Question: I want to reproduce the 'frame.plot=F' function of the base R plot in ggplot2. Do you know if there's a function or a theme available that can mimic something like this:

Thanks and happy new year!
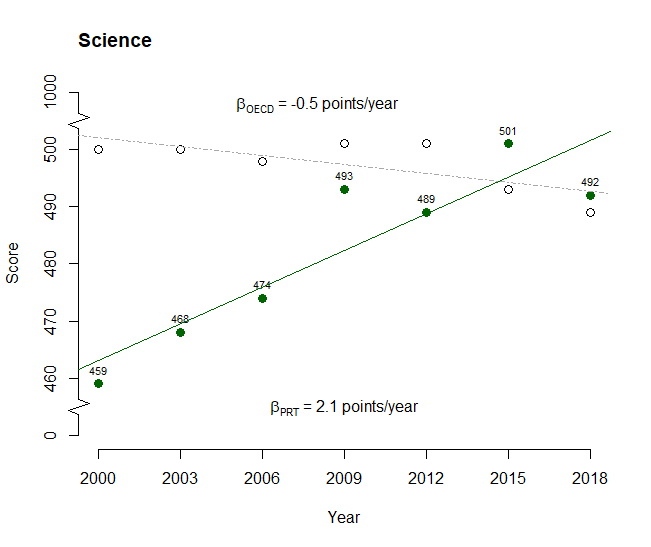
Answer: I think something quite similar can be accomplished using the 'lemon' package. Here is a sample plot made with the following code:
'''
library(lemon)
theme_classic() +
coord_capped_cart(bottom = "both",
left = "both")
'''
<URL>